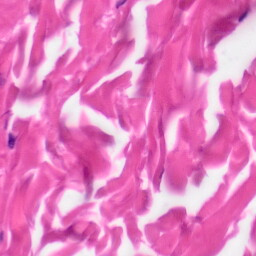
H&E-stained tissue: Skin